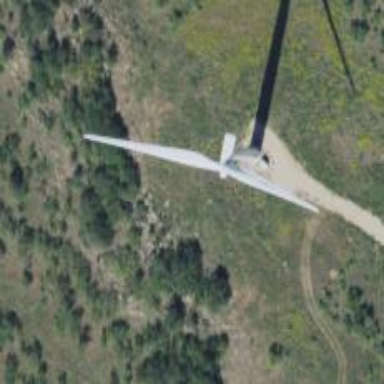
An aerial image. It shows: Wind generator powered by horizontal axis wind turbine.